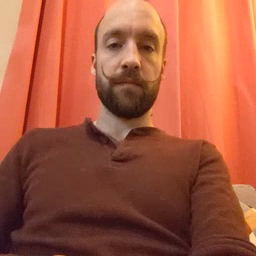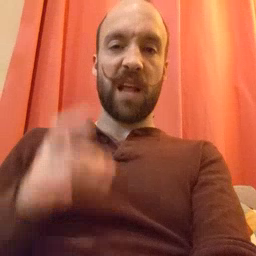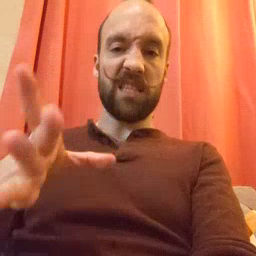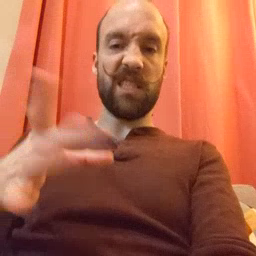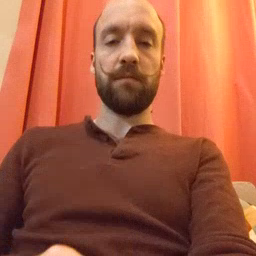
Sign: hate